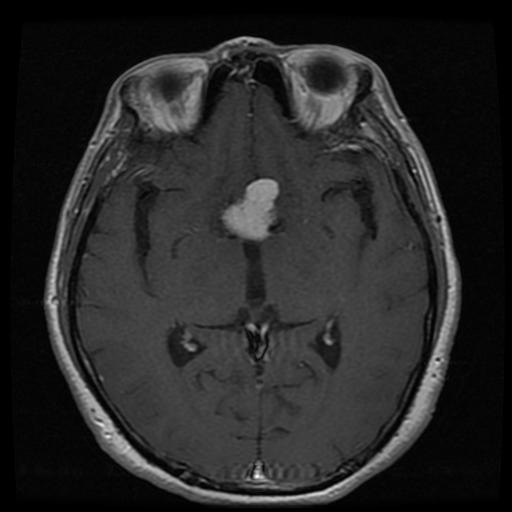
Label: meningioma